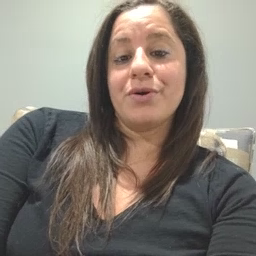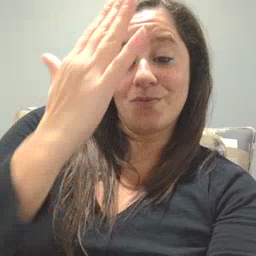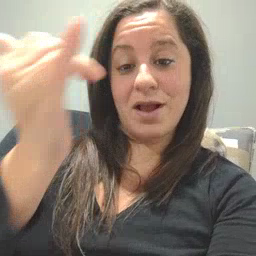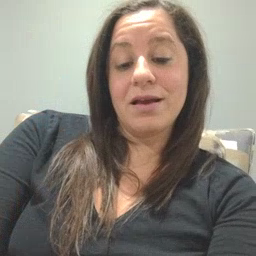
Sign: why